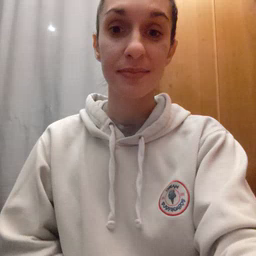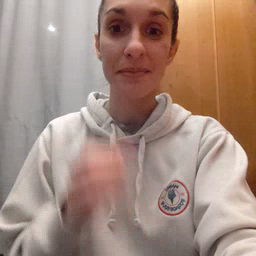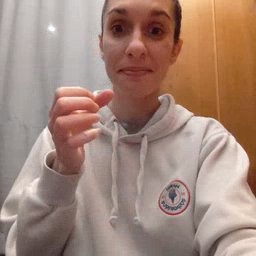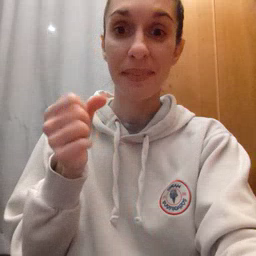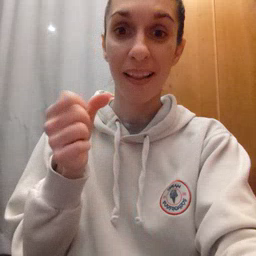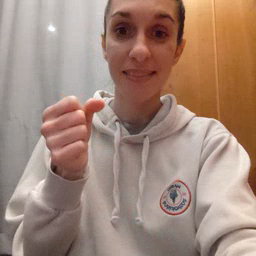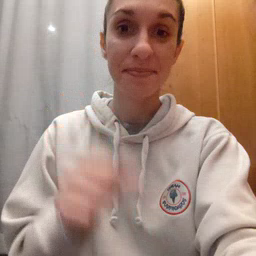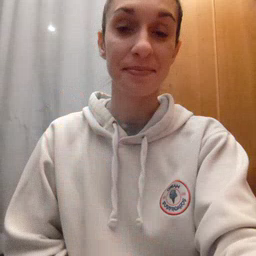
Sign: milk